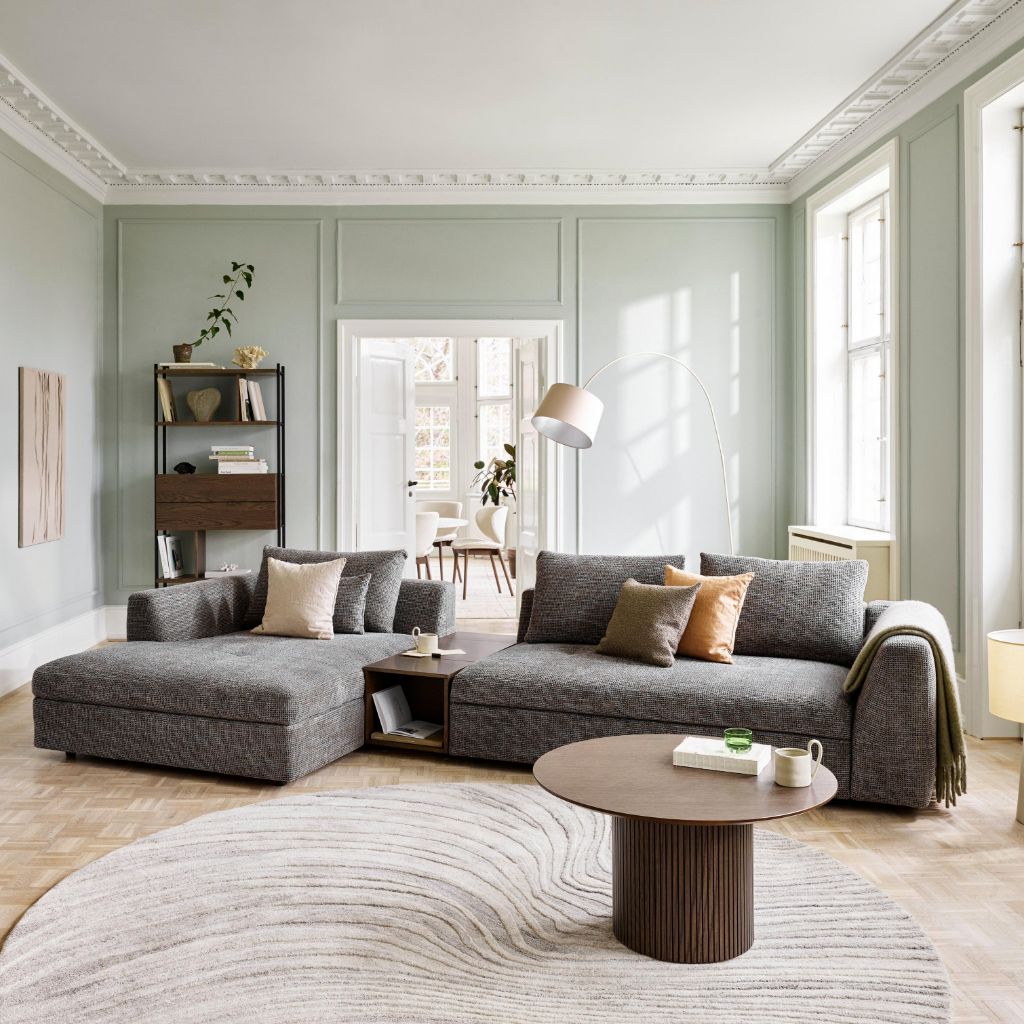
gray fabric sectional sofa, living room, paint wallpaper, with solid pattern, contemporary, wood flooring, with parquet pattern